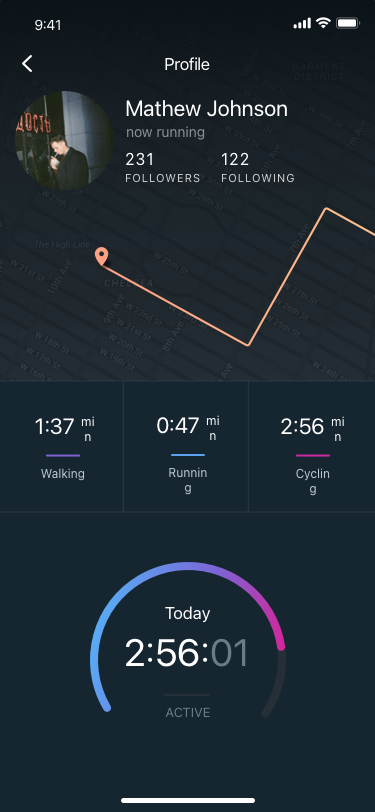
Text in this UI design:
2:56:01
Today
ACTIVE
1:37
min
Walking
2:56
min
Cycling
0:47
min
Running
FOLLOWERS
231
FOLLOWING
122
now running
Mathew Johnson
Profile